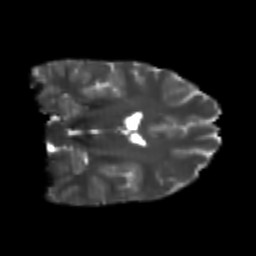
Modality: T2w
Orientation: coronal
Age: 23
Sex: female
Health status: healthy
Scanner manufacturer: philips
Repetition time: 7.384 s
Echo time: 0.08599 s